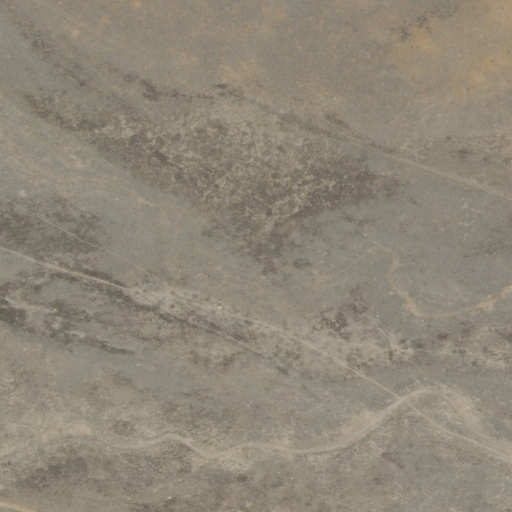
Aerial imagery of valley in New Mexico named East Water Canyon containing shrub, evergreen forest, and grassland